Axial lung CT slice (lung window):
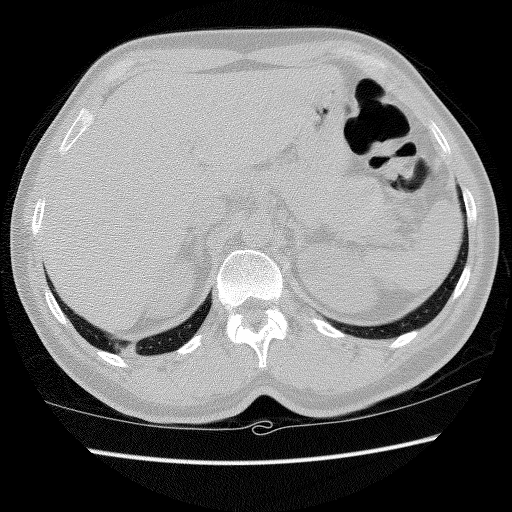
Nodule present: no